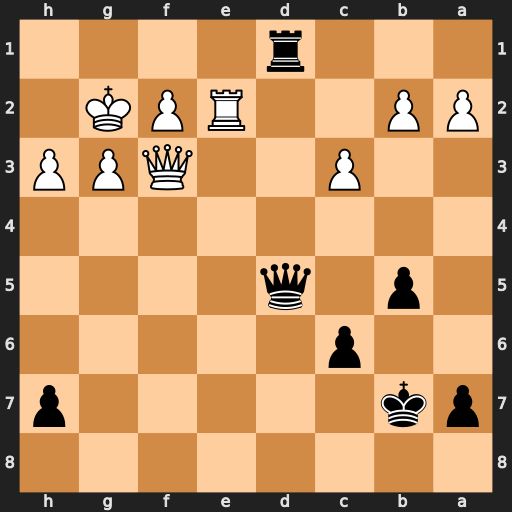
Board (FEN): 8/pk5p/2p5/1p1q4/8/2P2QPP/PP2RPK1/3r4
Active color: b
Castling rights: -
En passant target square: -
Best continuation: Rg1+ Kxg1 Qxf3